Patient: sex M, age 62
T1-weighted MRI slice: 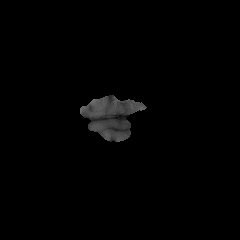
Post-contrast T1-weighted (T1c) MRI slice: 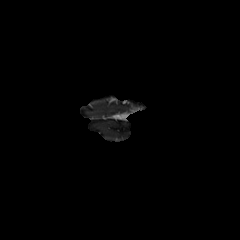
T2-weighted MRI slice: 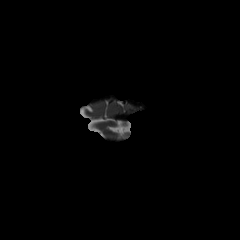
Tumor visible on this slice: no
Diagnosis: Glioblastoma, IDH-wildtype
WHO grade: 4